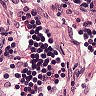
Metastatic tissue present: no